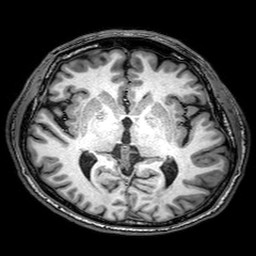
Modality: T1w
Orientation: coronal
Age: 66
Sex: male
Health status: healthy
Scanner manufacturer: philips
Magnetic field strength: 3 T